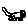
Label: cat